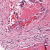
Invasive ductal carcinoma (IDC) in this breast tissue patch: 0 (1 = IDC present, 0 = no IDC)